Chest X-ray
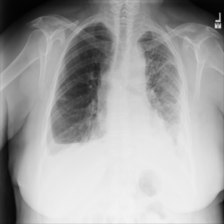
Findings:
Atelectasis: negative
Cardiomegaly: negative
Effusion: negative
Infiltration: negative
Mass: negative
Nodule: negative
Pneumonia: negative
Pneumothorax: negative
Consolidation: negative
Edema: negative
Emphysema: negative
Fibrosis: negative
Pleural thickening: negative
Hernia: negative